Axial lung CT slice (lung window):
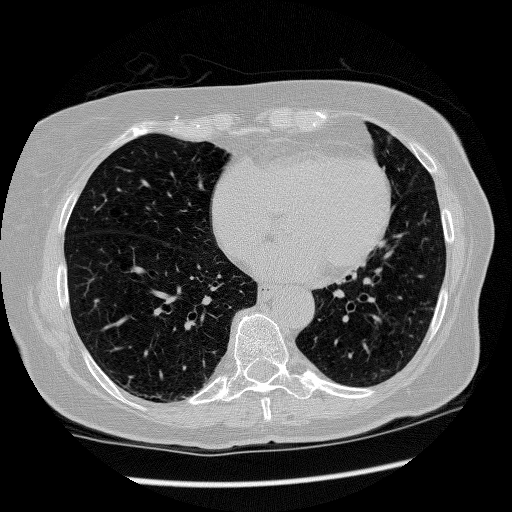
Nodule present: no